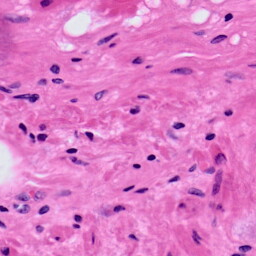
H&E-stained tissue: Prostate